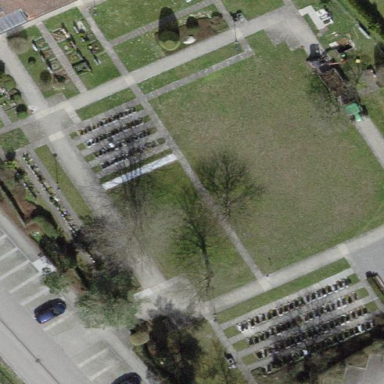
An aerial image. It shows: Cemetery.